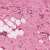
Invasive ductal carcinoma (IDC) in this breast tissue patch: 1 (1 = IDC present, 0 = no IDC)